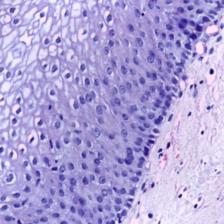
Diagnosis: Normal